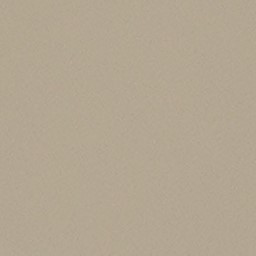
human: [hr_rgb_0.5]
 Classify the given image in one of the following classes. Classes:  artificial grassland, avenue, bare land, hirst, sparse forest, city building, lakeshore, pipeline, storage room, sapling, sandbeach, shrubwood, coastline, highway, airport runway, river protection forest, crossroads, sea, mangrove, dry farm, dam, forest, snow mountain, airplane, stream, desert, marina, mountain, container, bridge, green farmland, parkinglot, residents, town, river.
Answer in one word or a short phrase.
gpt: desert